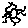
Label: flower